Current action and preconditions to check: trajectory_clear

Your task: For each precondition in the list above, predict whether it will hold at this action.

Consider the current scene as observed from the mobile robot's camera, and analyze the predicted future states of all dynamic agents (e.g., people, animals, vehicles, or any moving entities) within the NEXT SECOND.

IMPORTANT: Only answer "very likely" if you are absolutely certain—based on strong, clear evidence—that a dynamic agent will violate the precondition in the predicted future state. Do NOT answer "very likely" for unlikely, ambiguous, or low-probability risks.

Ask yourself for each precondition: Is there a high probability, with clear and convincing evidence, that the predicted future states of any dynamic agent will interfere with the predicted future state of the currently executing action within the NEXT SECOND, causing that precondition to fail?

Assess the risk level based on these predictions. Use "likely" or "very likely" if motions create a clear risk of interference.

Use "neutral" or "improbable" if agents are nearby but their predicted paths are clearly diverging or non-conflicting.

Failure Risk Categories: "very improbable", "improbable", "neutral", "likely", "very likely"

Answer Format: Output ONLY the probability_of_failure value from these categories: "very improbable", "improbable", "neutral", "likely", "very likely"

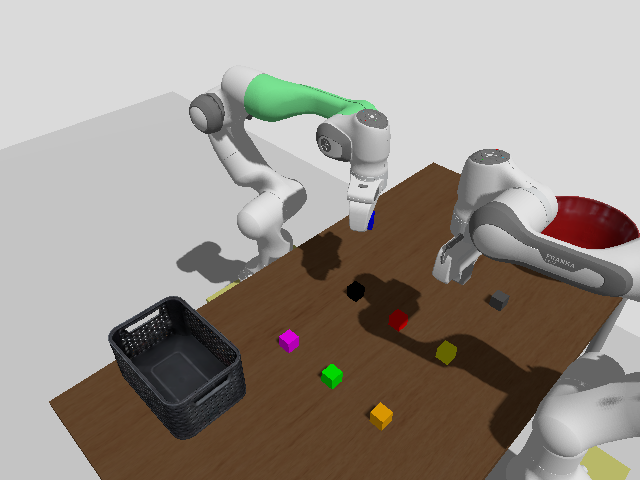

Answer: improbable